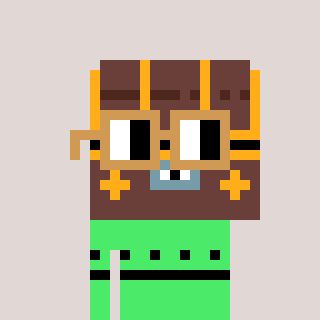
a pixel art character with square brown glasses, a treasure chest-shaped head and a teal-colored body on a warm background